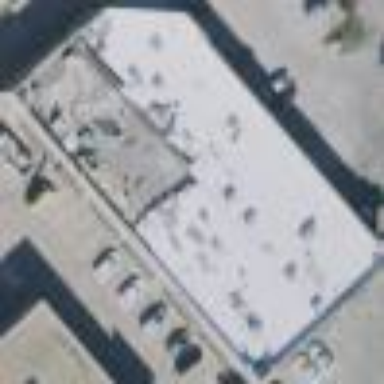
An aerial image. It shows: Flat-roofed retail building.